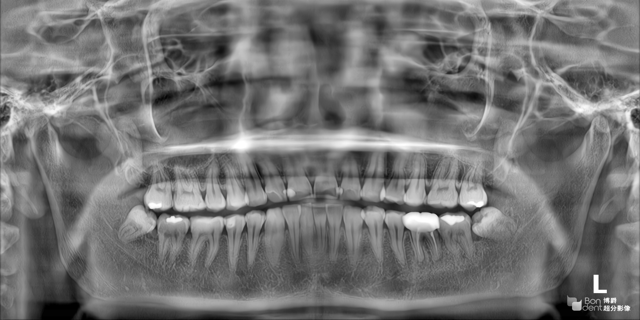
adult